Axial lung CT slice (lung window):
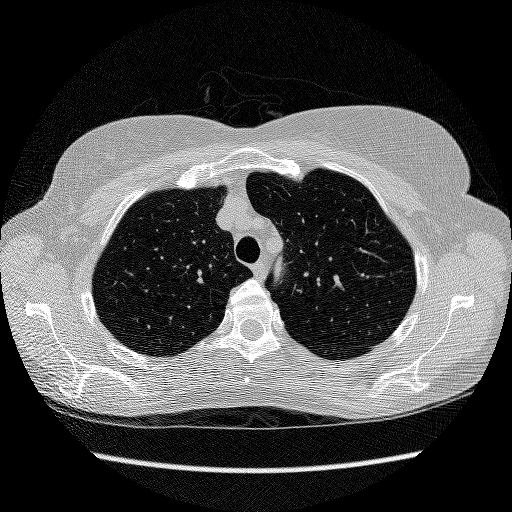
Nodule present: no